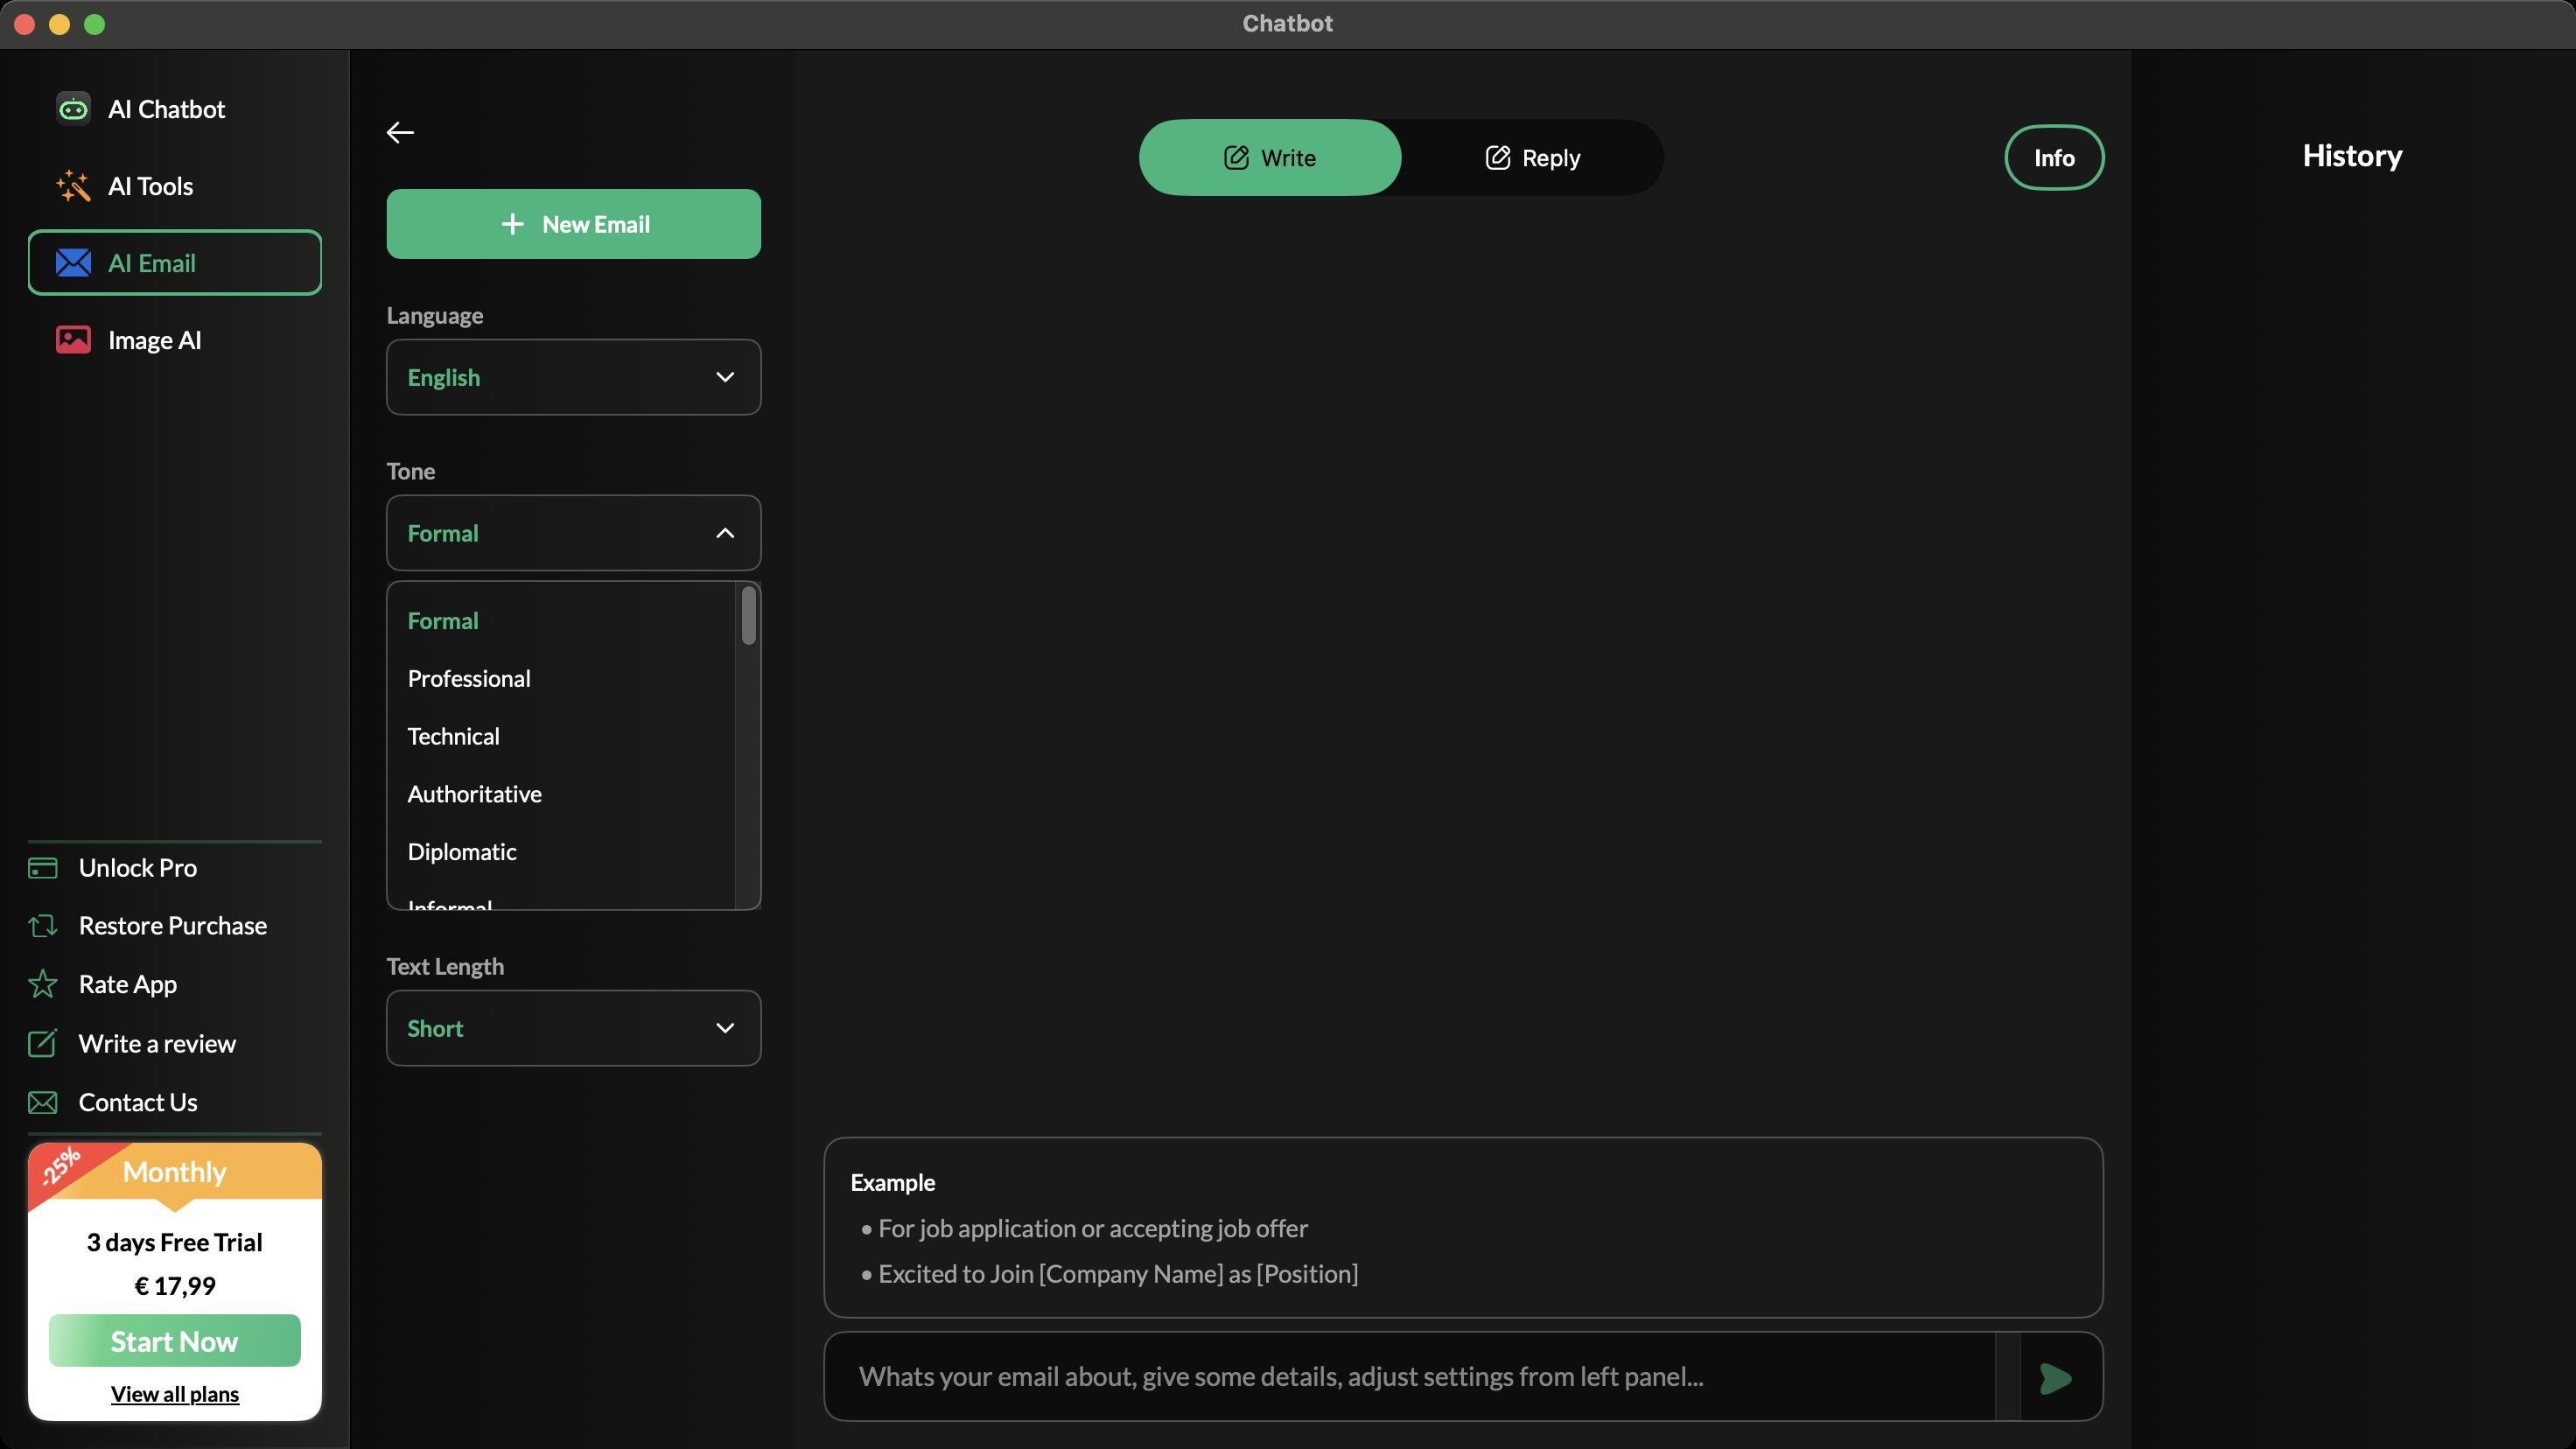
Accessibility tree:
{"name": "Chatbot", "role": "AXWindow", "description": null, "role_description": "standard window", "value": null, "position": "174.00;74.00", "size": "1472;828", "children": [{"name": null, "role": "AXSplitGroup", "description": null, "role_description": "split group", "value": null, "position": "0.00;28.00", "size": "1472;800", "children": [{"name": null, "role": "AXScrollArea", "description": null, "role_description": "scroll area", "value": null, "position": "0.00;28.00", "size": "200;800", "children": [{"name": null, "role": "AXTable", "description": null, "role_description": "table", "value": null, "position": "1.00;29.00", "size": "198;798", "children": [{"name": null, "role": "AXColumn", "description": null, "role_description": "column", "value": null, "position": "1.00;29.00", "size": "198;798", "children": []}]}]}, {"name": null, "role": "AXGroup", "description": null, "role_description": "group", "value": null, "position": "0.00;28.00", "size": "200;800", "children": [{"name": null, "role": "AXScrollArea", "description": null, "role_description": "scroll area", "value": null, "position": "16.00;44.00", "size": "168;428", "children": [{"name": null, "role": "AXImage", "description": "appiconsmall", "role_description": "image", "value": null, "position": "32.00;52.00", "size": "20;20", "children": []}, {"name": null, "role": "AXStaticText", "description": null, "role_description": "text", "value": "AI Chatbot", "position": "62.00;53.50", "size": "67;17", "children": []}, {"name": null, "role": "AXImage", "description": "aitools", "role_description": "image", "value": null, "position": "32.00;96.50", "size": "20;19", "children": []}, {"name": null, "role": "AXStaticText", "description": null, "role_description": "text", "value": "AI Tools", "position": "62.00;97.50", "size": "49;17", "children": []}, {"name": null, "role": "AXImage", "description": "aiemail", "role_description": "image", "value": null, "position": "32.00;142.00", "size": "20;16", "children": []}, {"name": null, "role": "AXStaticText", "description": null, "role_description": "text", "value": "AI Email", "position": "62.00;141.50", "size": "50;17", "children": []}, {"name": null, "role": "AXImage", "description": "imageai", "role_description": "image", "value": null, "position": "32.00;186.00", "size": "20;16", "children": []}, {"name": null, "role": "AXStaticText", "description": null, "role_description": "text", "value": "Image AI", "position": "62.00;185.50", "size": "54;17", "children": []}]}, {"name": null, "role": "AXImage", "description": "unlock", "role_description": "image", "value": null, "position": "16.00;489.50", "size": "17;12", "children": []}, {"name": null, "role": "AXStaticText", "description": null, "role_description": "text", "value": "Unlock Pro", "position": "45.00;487.16", "size": "68;17", "children": []}, {"name": null, "role": "AXImage", "description": "restore", "role_description": "image", "value": null, "position": "16.00;522.00", "size": "17;14", "children": []}, {"name": null, "role": "AXStaticText", "description": null, "role_description": "text", "value": "Restore Purchase", "position": "45.00;520.16", "size": "108;17", "children": []}, {"name": null, "role": "AXImage", "description": "star", "role_description": "image", "value": null, "position": "16.00;553.00", "size": "17;18", "children": []}, {"name": null, "role": "AXStaticText", "description": null, "role_description": "text", "value": "Rate App", "position": "45.00;553.49", "size": "56;17", "children": []}, {"name": null, "role": "AXImage", "description": "write review", "role_description": "image", "value": null, "position": "16.00;587.00", "size": "17;18", "children": []}, {"name": null, "role": "AXStaticText", "description": null, "role_description": "text", "value": "Write a review", "position": "45.00;587.50", "size": "90;17", "children": []}, {"name": null, "role": "AXImage", "description": "mail envelope", "role_description": "image", "value": null, "position": "16.00;623.00", "size": "17;14", "children": []}, {"name": null, "role": "AXStaticText", "description": null, "role_description": "text", "value": "Contact Us", "position": "45.00;621.18", "size": "68;17", "children": []}, {"name": null, "role": "AXStaticText", "description": null, "role_description": "text", "value": "-25%", "position": "18.80;651.80", "size": "30;30", "children": []}, {"name": null, "role": "AXStaticText", "description": null, "role_description": "text", "value": "Monthly", "position": "70.00;659.50", "size": "60;19", "children": []}, {"name": null, "role": "AXStaticText", "description": null, "role_description": "text", "value": "3 days Free Trial", "position": "49.50;701.00", "size": "101;17", "children": []}, {"name": null, "role": "AXStaticText", "description": null, "role_description": "text", "value": "€ 17,99", "position": "76.75;726.00", "size": "46;17", "children": []}, {"name": null, "role": "AXStaticText", "description": null, "role_description": "text", "value": "Start Now", "position": "63.50;756.50", "size": "73;19", "children": []}, {"name": null, "role": "AXStaticText", "description": null, "role_description": "text", "value": "View all plans", "position": "63.25;789.00", "size": "74;15", "children": []}]}, {"name": null, "role": "AXSplitter", "description": null, "role_description": "splitter", "value": 200.0, "position": "200.00;28.00", "size": "1;800", "children": []}, {"name": null, "role": "AXGroup", "description": null, "role_description": "group", "value": null, "position": "201.00;28.00", "size": "1271;800", "children": [{"name": null, "role": "AXImage", "description": "arrow.left", "role_description": "image", "value": null, "position": "221.00;69.50", "size": "16;13", "children": []}, {"name": null, "role": "AXImage", "description": "write_selected", "role_description": "image", "value": null, "position": "698.50;82.00", "size": "16;16", "children": []}, {"name": null, "role": "AXStaticText", "description": null, "role_description": "text", "value": "Write", "position": "720.50;82.00", "size": "32;16", "children": []}, {"name": null, "role": "AXImage", "description": "write_unselected", "role_description": "image", "value": null, "position": "848.00;82.00", "size": "16;16", "children": []}, {"name": null, "role": "AXStaticText", "description": null, "role_description": "text", "value": "Reply", "position": "869.75;82.00", "size": "34;16", "children": []}, {"name": null, "role": "AXStaticText", "description": null, "role_description": "text", "value": "Info", "position": "1162.30;82.00", "size": "24;16", "children": []}, {"name": null, "role": "AXImage", "description": "new_email_plus", "role_description": "image", "value": null, "position": "284.00;119.00", "size": "18;18", "children": []}, {"name": null, "role": "AXStaticText", "description": null, "role_description": "text", "value": "New Email", "position": "310.10;120.00", "size": "62;16", "children": []}, {"name": null, "role": "AXStaticText", "description": null, "role_description": "text", "value": "Language", "position": "221.00;172.00", "size": "56;16", "children": []}, {"name": null, "role": "AXStaticText", "description": null, "role_description": "text", "value": "English", "position": "233.00;207.50", "size": "42;16", "children": []}, {"name": null, "role": "AXImage", "description": "arrow_down", "role_description": "image", "value": null, "position": "406.00;207.00", "size": "17;17", "children": []}, {"name": null, "role": "AXStaticText", "description": null, "role_description": "text", "value": "Tone", "position": "221.00;261.00", "size": "28;16", "children": []}, {"name": null, "role": "AXStaticText", "description": null, "role_description": "text", "value": "Formal", "position": "233.00;296.50", "size": "41;16", "children": []}, {"name": null, "role": "AXImage", "description": "arrow_down", "role_description": "image", "value": null, "position": "406.00;296.00", "size": "17;17", "children": []}, {"name": null, "role": "AXScrollArea", "description": null, "role_description": "scroll area", "value": null, "position": "221.00;332.00", "size": "214;188", "children": [{"name": null, "role": "AXStaticText", "description": null, "role_description": "text", "value": "Formal", "position": "233.00;344.00", "size": "175;21", "children": []}, {"name": null, "role": "AXStaticText", "description": null, "role_description": "text", "value": "Professional", "position": "233.00;377.00", "size": "175;21", "children": []}, {"name": null, "role": "AXStaticText", "description": null, "role_description": "text", "value": "Technical", "position": "233.00;410.00", "size": "175;21", "children": []}, {"name": null, "role": "AXStaticText", "description": null, "role_description": "text", "value": "Authoritative", "position": "233.00;443.00", "size": "175;21", "children": []}, {"name": null, "role": "AXStaticText", "description": null, "role_description": "text", "value": "Diplomatic", "position": "233.00;476.00", "size": "175;21", "children": []}, {"name": null, "role": "AXStaticText", "description": null, "role_description": "text", "value": "Informal", "position": "233.00;509.00", "size": "175;21", "children": []}, {"name": null, "role": "AXStaticText", "description": null, "role_description": "text", "value": "Casual", "position": "233.00;542.00", "size": "175;21", "children": []}, {"name": null, "role": "AXStaticText", "description": null, "role_description": "text", "value": "Friendly", "position": "233.00;575.00", "size": "175;21", "children": []}, {"name": null, "role": "AXStaticText", "description": null, "role_description": "text", "value": "Rude", "position": "233.00;608.00", "size": "175;21", "children": []}, {"name": null, "role": "AXStaticText", "description": null, "role_description": "text", "value": "Humorous", "position": "233.00;641.00", "size": "175;21", "children": []}, {"name": null, "role": "AXStaticText", "description": null, "role_description": "text", "value": "Sarcastic", "position": "233.00;674.00", "size": "175;21", "children": []}, {"name": null, "role": "AXStaticText", "description": null, "role_description": "text", "value": "Creative", "position": "233.00;707.00", "size": "175;21", "children": []}, {"name": null, "role": "AXStaticText", "description": null, "role_description": "text", "value": "Poetic", "position": "233.00;740.00", "size": "175;21", "children": []}, {"name": null, "role": "AXStaticText", "description": null, "role_description": "text", "value": "Nostalgic", "position": "233.00;773.00", "size": "175;21", "children": []}, {"name": null, "role": "AXStaticText", "description": null, "role_description": "text", "value": "Persuasive", "position": "233.00;806.00", "size": "175;21", "children": []}, {"name": null, "role": "AXStaticText", "description": null, "role_description": "text", "value": "Assertive", "position": "233.00;839.00", "size": "175;21", "children": []}, {"name": null, "role": "AXStaticText", "description": null, "role_description": "text", "value": "Educational", "position": "233.00;872.00", "size": "175;21", "children": []}, {"name": null, "role": "AXStaticText", "description": null, "role_description": "text", "value": "Instructional", "position": "233.00;905.00", "size": "175;21", "children": []}, {"name": null, "role": "AXStaticText", "description": null, "role_description": "text", "value": "Concise", "position": "233.00;938.00", "size": "175;21", "children": []}, {"name": null, "role": "AXStaticText", "description": null, "role_description": "text", "value": "Optimistic", "position": "233.00;971.00", "size": "175;21", "children": []}, {"name": null, "role": "AXStaticText", "description": null, "role_description": "text", "value": "Pessimistic", "position": "233.00;1004.00", "size": "175;21", "children": []}, {"name": null, "role": "AXStaticText", "description": null, "role_description": "text", "value": "Encouraging", "position": "233.00;1037.00", "size": "175;21", "children": []}, {"name": null, "role": "AXStaticText", "description": null, "role_description": "text", "value": "Apologetic", "position": "233.00;1070.00", "size": "175;21", "children": []}, {"name": null, "role": "AXStaticText", "description": null, "role_description": "text", "value": "Inquisitive", "position": "233.00;1103.00", "size": "175;21", "children": []}, {"name": null, "role": "AXStaticText", "description": null, "role_description": "text", "value": "Neutral", "position": "233.00;1136.00", "size": "175;21", "children": []}, {"name": null, "role": "AXStaticText", "description": null, "role_description": "text", "value": "Sympathetic", "position": "233.00;1169.00", "size": "175;21", "children": []}, {"name": null, "role": "AXStaticText", "description": null, "role_description": "text", "value": "Empathetic", "position": "233.00;1202.00", "size": "175;21", "children": []}, {"name": null, "role": "AXStaticText", "description": null, "role_description": "text", "value": "Contemplative", "position": "233.00;1235.00", "size": "175;21", "children": []}, {"name": null, "role": "AXStaticText", "description": null, "role_description": "text", "value": "Confused", "position": "233.00;1268.00", "size": "175;21", "children": []}, {"name": null, "role": "AXScrollBar", "description": null, "role_description": "scroll bar", "value": 0.0, "position": "420.00;332.00", "size": "15;188", "children": [{"name": null, "role": "AXValueIndicator", "description": null, "role_description": "value indicator", "value": 0.0, "position": "420.00;334.00", "size": "15;36", "children": []}, {"name": null, "role": "AXButton", "description": null, "role_description": "increment arrow button", "value": null, "position": "420.00;332.00", "size": "0;0", "children": []}, {"name": null, "role": "AXButton", "description": null, "role_description": "decrement arrow button", "value": null, "position": "420.00;332.00", "size": "0;0", "children": []}, {"name": null, "role": "AXButton", "description": null, "role_description": "increment page button", "value": null, "position": "420.00;370.00", "size": "15;150", "children": []}, {"name": null, "role": "AXButton", "description": null, "role_description": "decrement page button", "value": null, "position": "420.00;332.00", "size": "15;2", "children": []}]}]}, {"name": null, "role": "AXStaticText", "description": null, "role_description": "text", "value": "Text Length", "position": "221.00;544.00", "size": "68;16", "children": []}, {"name": null, "role": "AXStaticText", "description": null, "role_description": "text", "value": "Short", "position": "233.00;579.50", "size": "32;16", "children": []}, {"name": null, "role": "AXImage", "description": "arrow_down", "role_description": "image", "value": null, "position": "406.00;579.00", "size": "17;17", "children": []}, {"name": null, "role": "AXStaticText", "description": null, "role_description": "text", "value": "Example", "position": "486.20;667.50", "size": "49;16", "children": []}, {"name": null, "role": "AXStaticText", "description": null, "role_description": "text", "value": "  • For job application or accepting job offer", "position": "486.20;693.00", "size": "262;17", "children": []}, {"name": null, "role": "AXStaticText", "description": null, "role_description": "text", "value": "  • Excited to Join [Company Name] as [Position]", "position": "486.20;719.00", "size": "291;17", "children": []}, {"name": null, "role": "AXScrollArea", "description": null, "role_description": "scroll area", "value": null, "position": "471.00;761.00", "size": "684;51", "children": [{"name": null, "role": "AXTextArea", "description": null, "role_description": "text entry area", "value": "", "position": "471.00;761.00", "size": "669;51", "children": []}, {"name": null, "role": "AXScrollBar", "description": null, "role_description": "scroll bar", "value": 0.0, "position": "1140.00;761.00", "size": "15;51", "children": []}]}, {"name": null, "role": "AXImage", "description": "send_button", "role_description": "image", "value": null, "position": "1163.00;776.00", "size": "24;24", "children": []}, {"name": null, "role": "AXScrollArea", "description": null, "role_description": "scroll area", "value": null, "position": "1316.00;28.00", "size": "58;800", "children": [{"name": null, "role": "AXStaticText", "description": null, "role_description": "text", "value": "History", "position": "1316.00;78.00", "size": "58;21", "children": []}]}]}]}, {"name": null, "role": "AXButton", "description": null, "role_description": "close button", "value": null, "position": "7.00;6.00", "size": "14;16", "children": []}, {"name": null, "role": "AXButton", "description": null, "role_description": "full screen button", "value": null, "position": "47.00;6.00", "size": "14;16", "children": [{"name": null, "role": "AXGroup", "description": null, "role_description": "group", "value": null, "position": "47.00;6.00", "size": "14;16", "children": [{"name": null, "role": "AXGroup", "description": null, "role_description": "group", "value": null, "position": "47.00;6.00", "size": "14;16", "children": []}]}]}, {"name": null, "role": "AXButton", "description": null, "role_description": "minimize button", "value": null, "position": "27.00;6.00", "size": "14;16", "children": []}, {"name": null, "role": "AXStaticText", "description": null, "role_description": "text", "value": "Chatbot", "position": "708.00;5.00", "size": "57;16", "children": []}]}